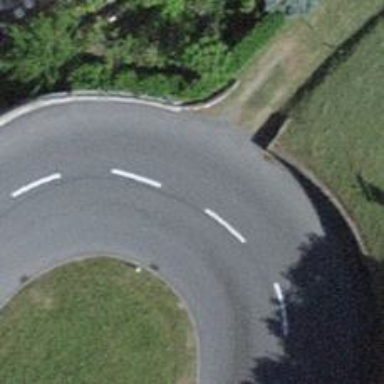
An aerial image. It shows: Tertiary road with asphalt surface.